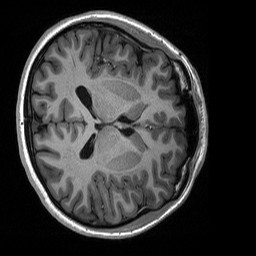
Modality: T1w
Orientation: axial
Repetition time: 8 s
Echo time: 0.066 s